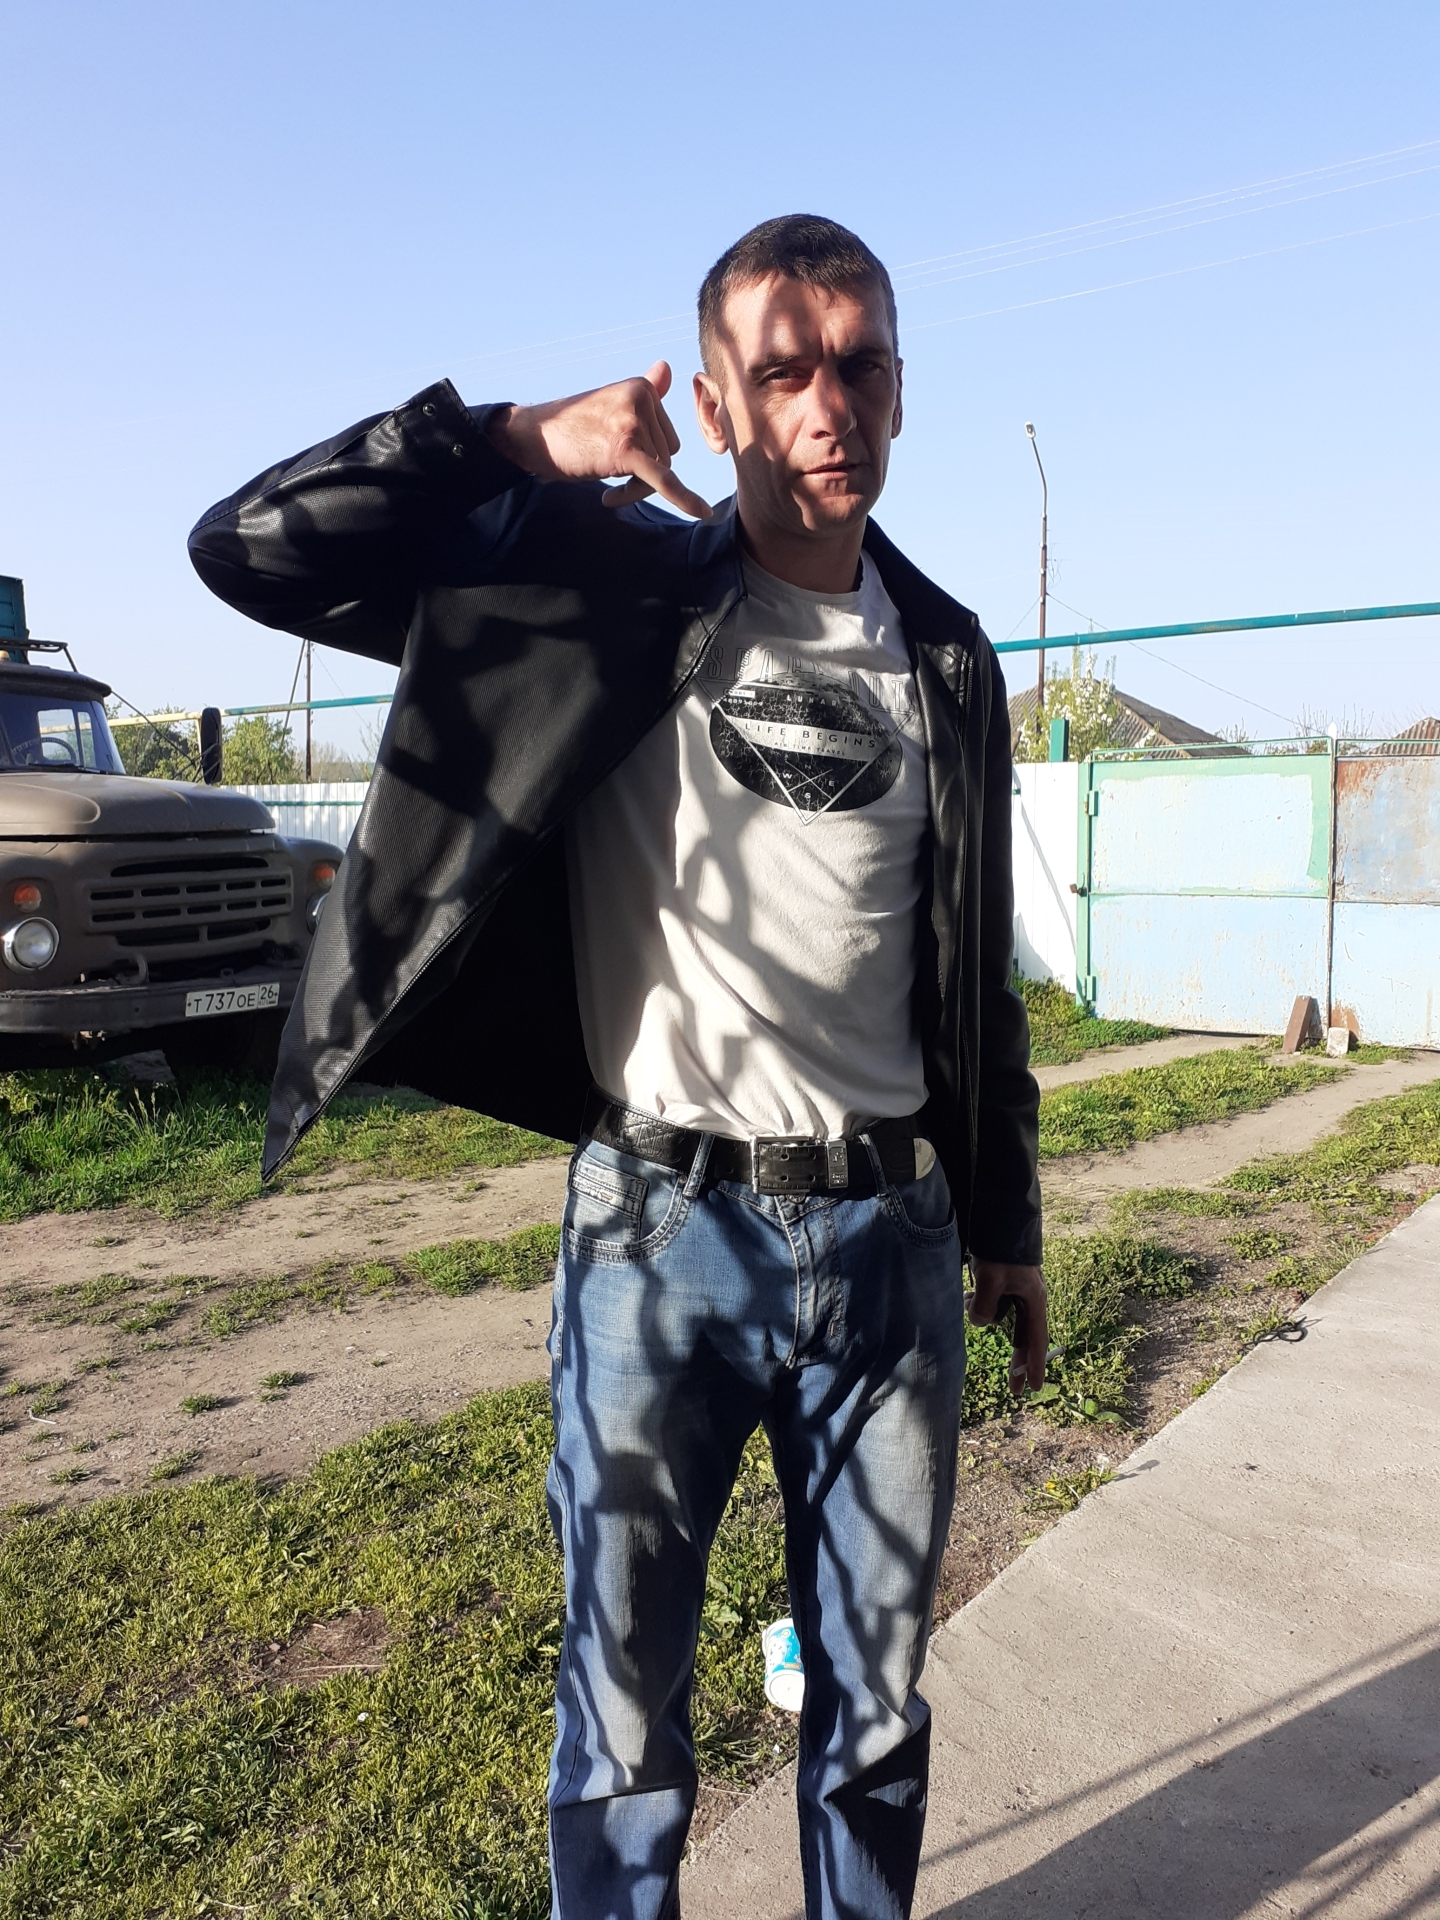
Label: clear